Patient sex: F
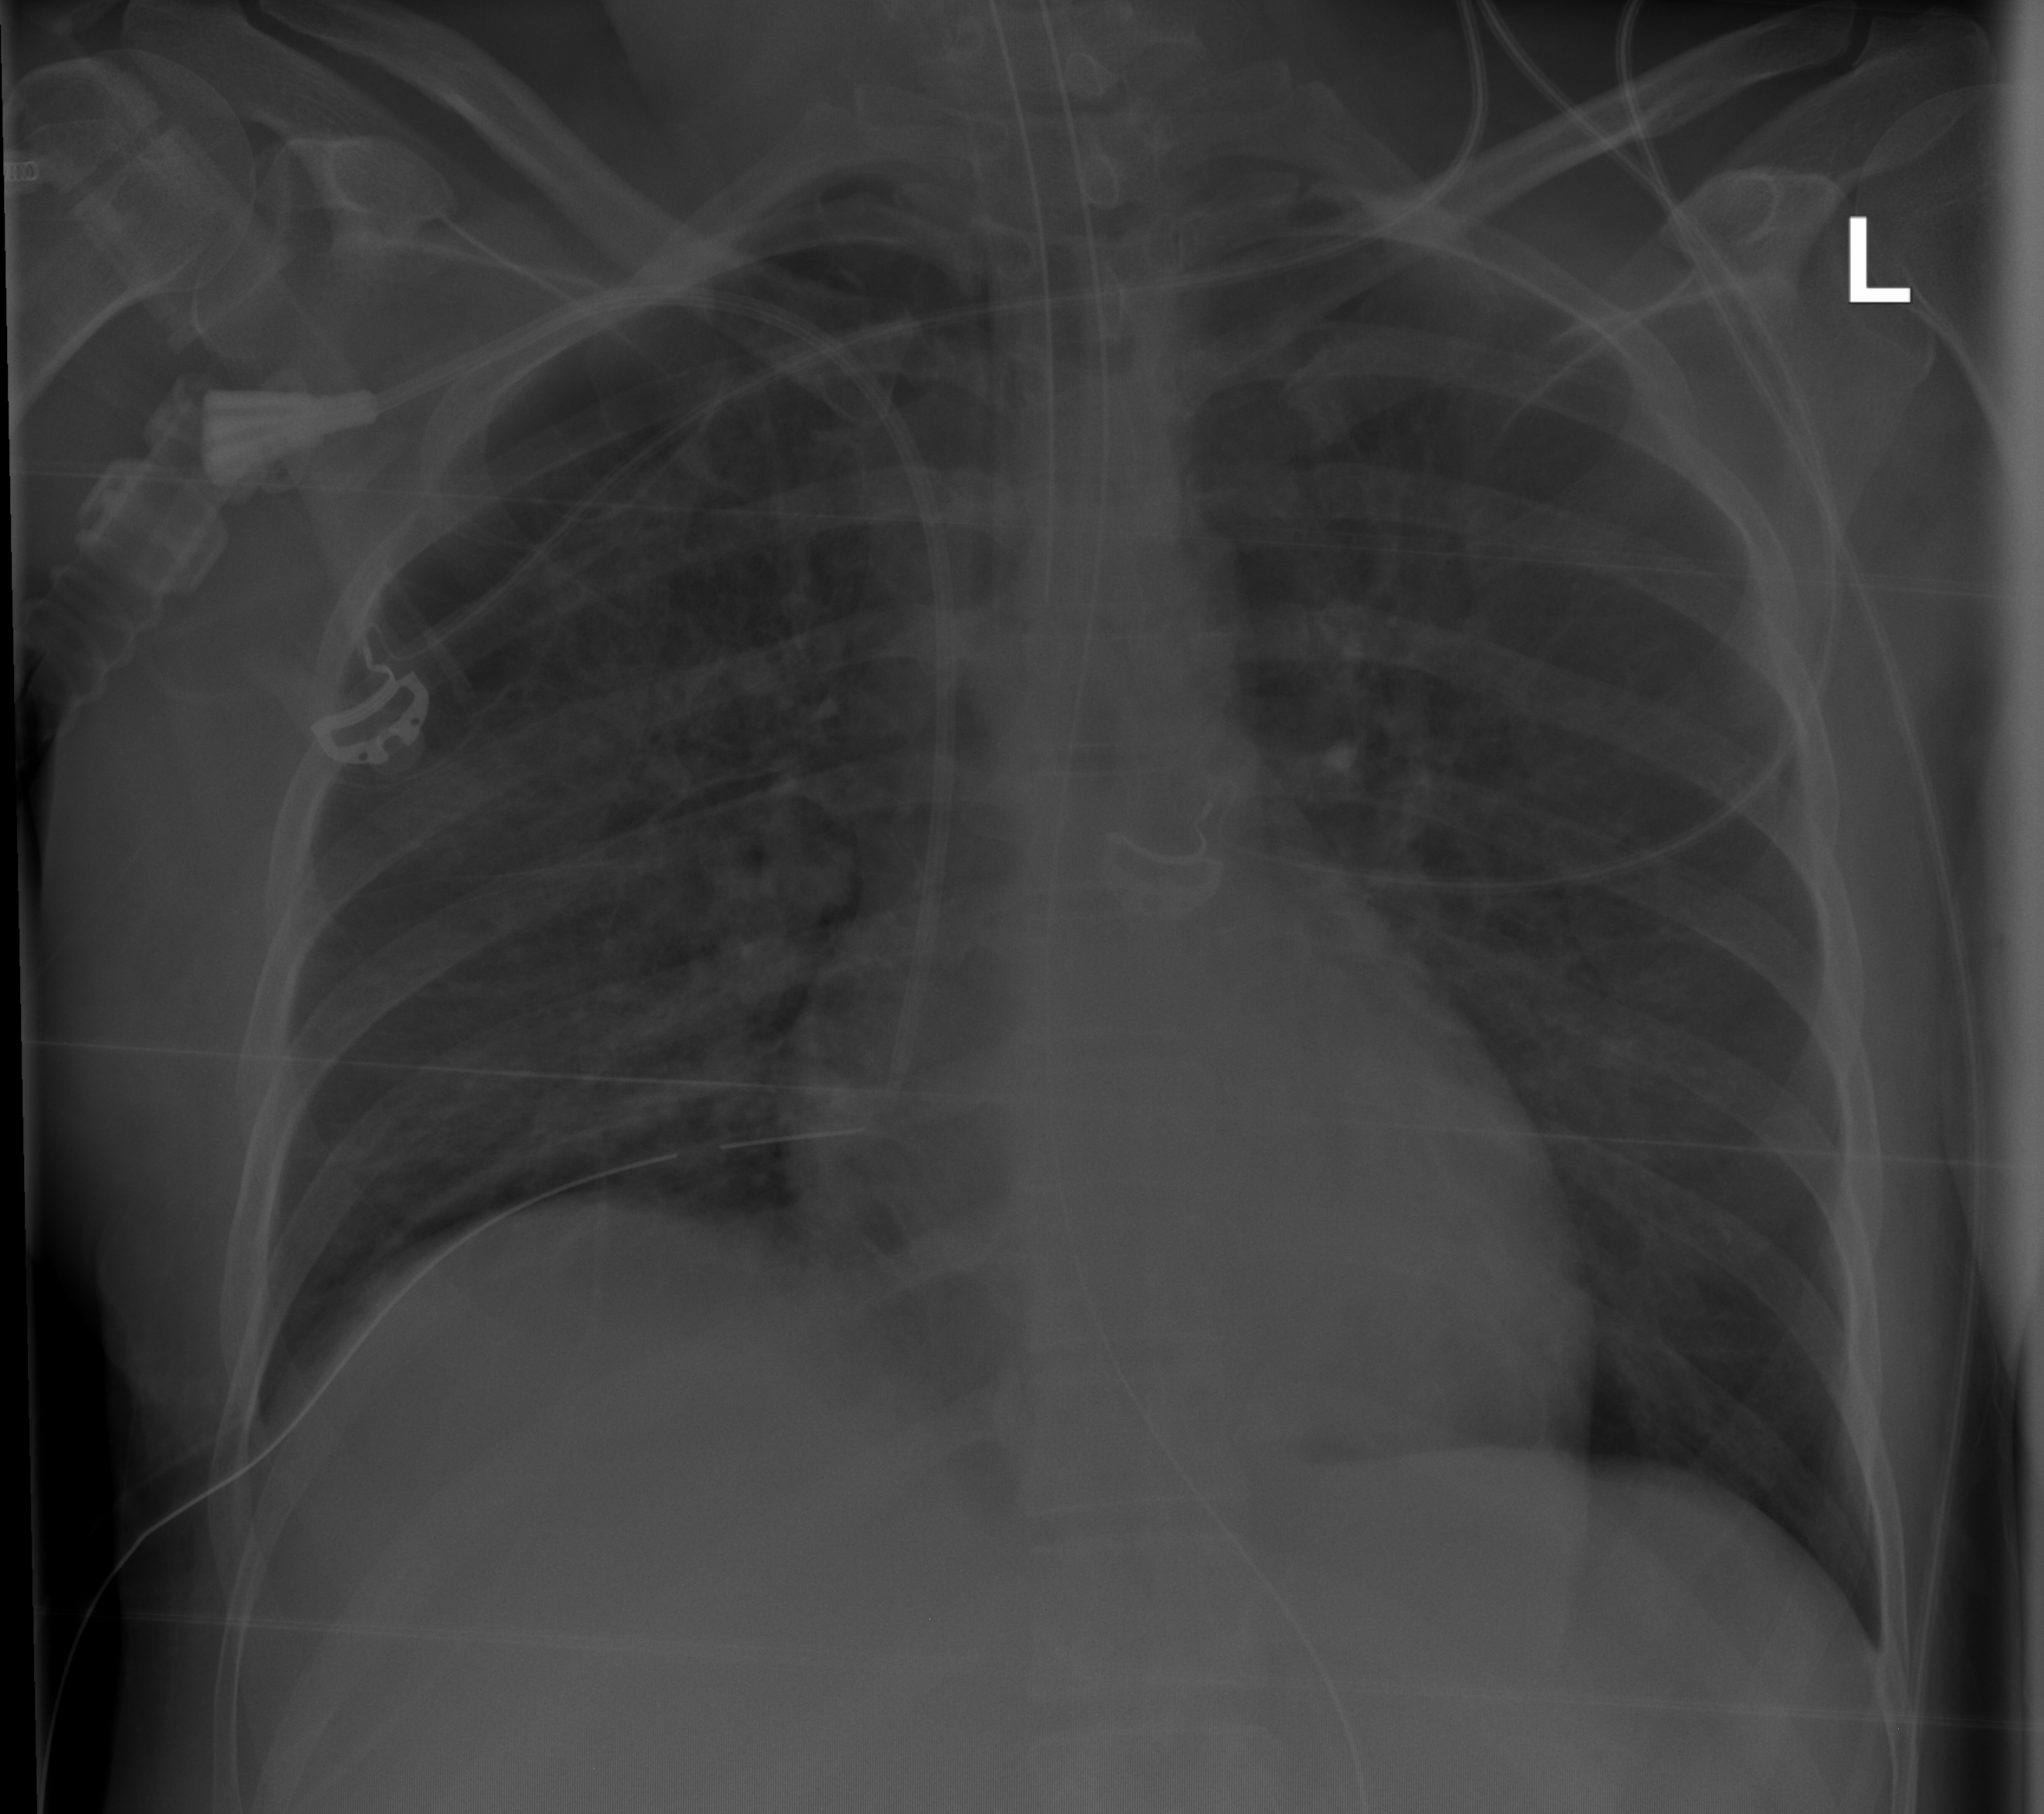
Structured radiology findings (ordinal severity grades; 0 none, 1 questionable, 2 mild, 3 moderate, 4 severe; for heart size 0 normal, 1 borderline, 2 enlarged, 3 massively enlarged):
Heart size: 0
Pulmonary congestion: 0
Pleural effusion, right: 0
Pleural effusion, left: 0
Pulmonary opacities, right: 3
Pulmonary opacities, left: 2
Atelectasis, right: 0
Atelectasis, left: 0